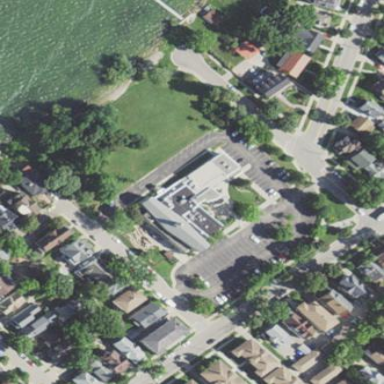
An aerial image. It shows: Building serving as place of worship.